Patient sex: M
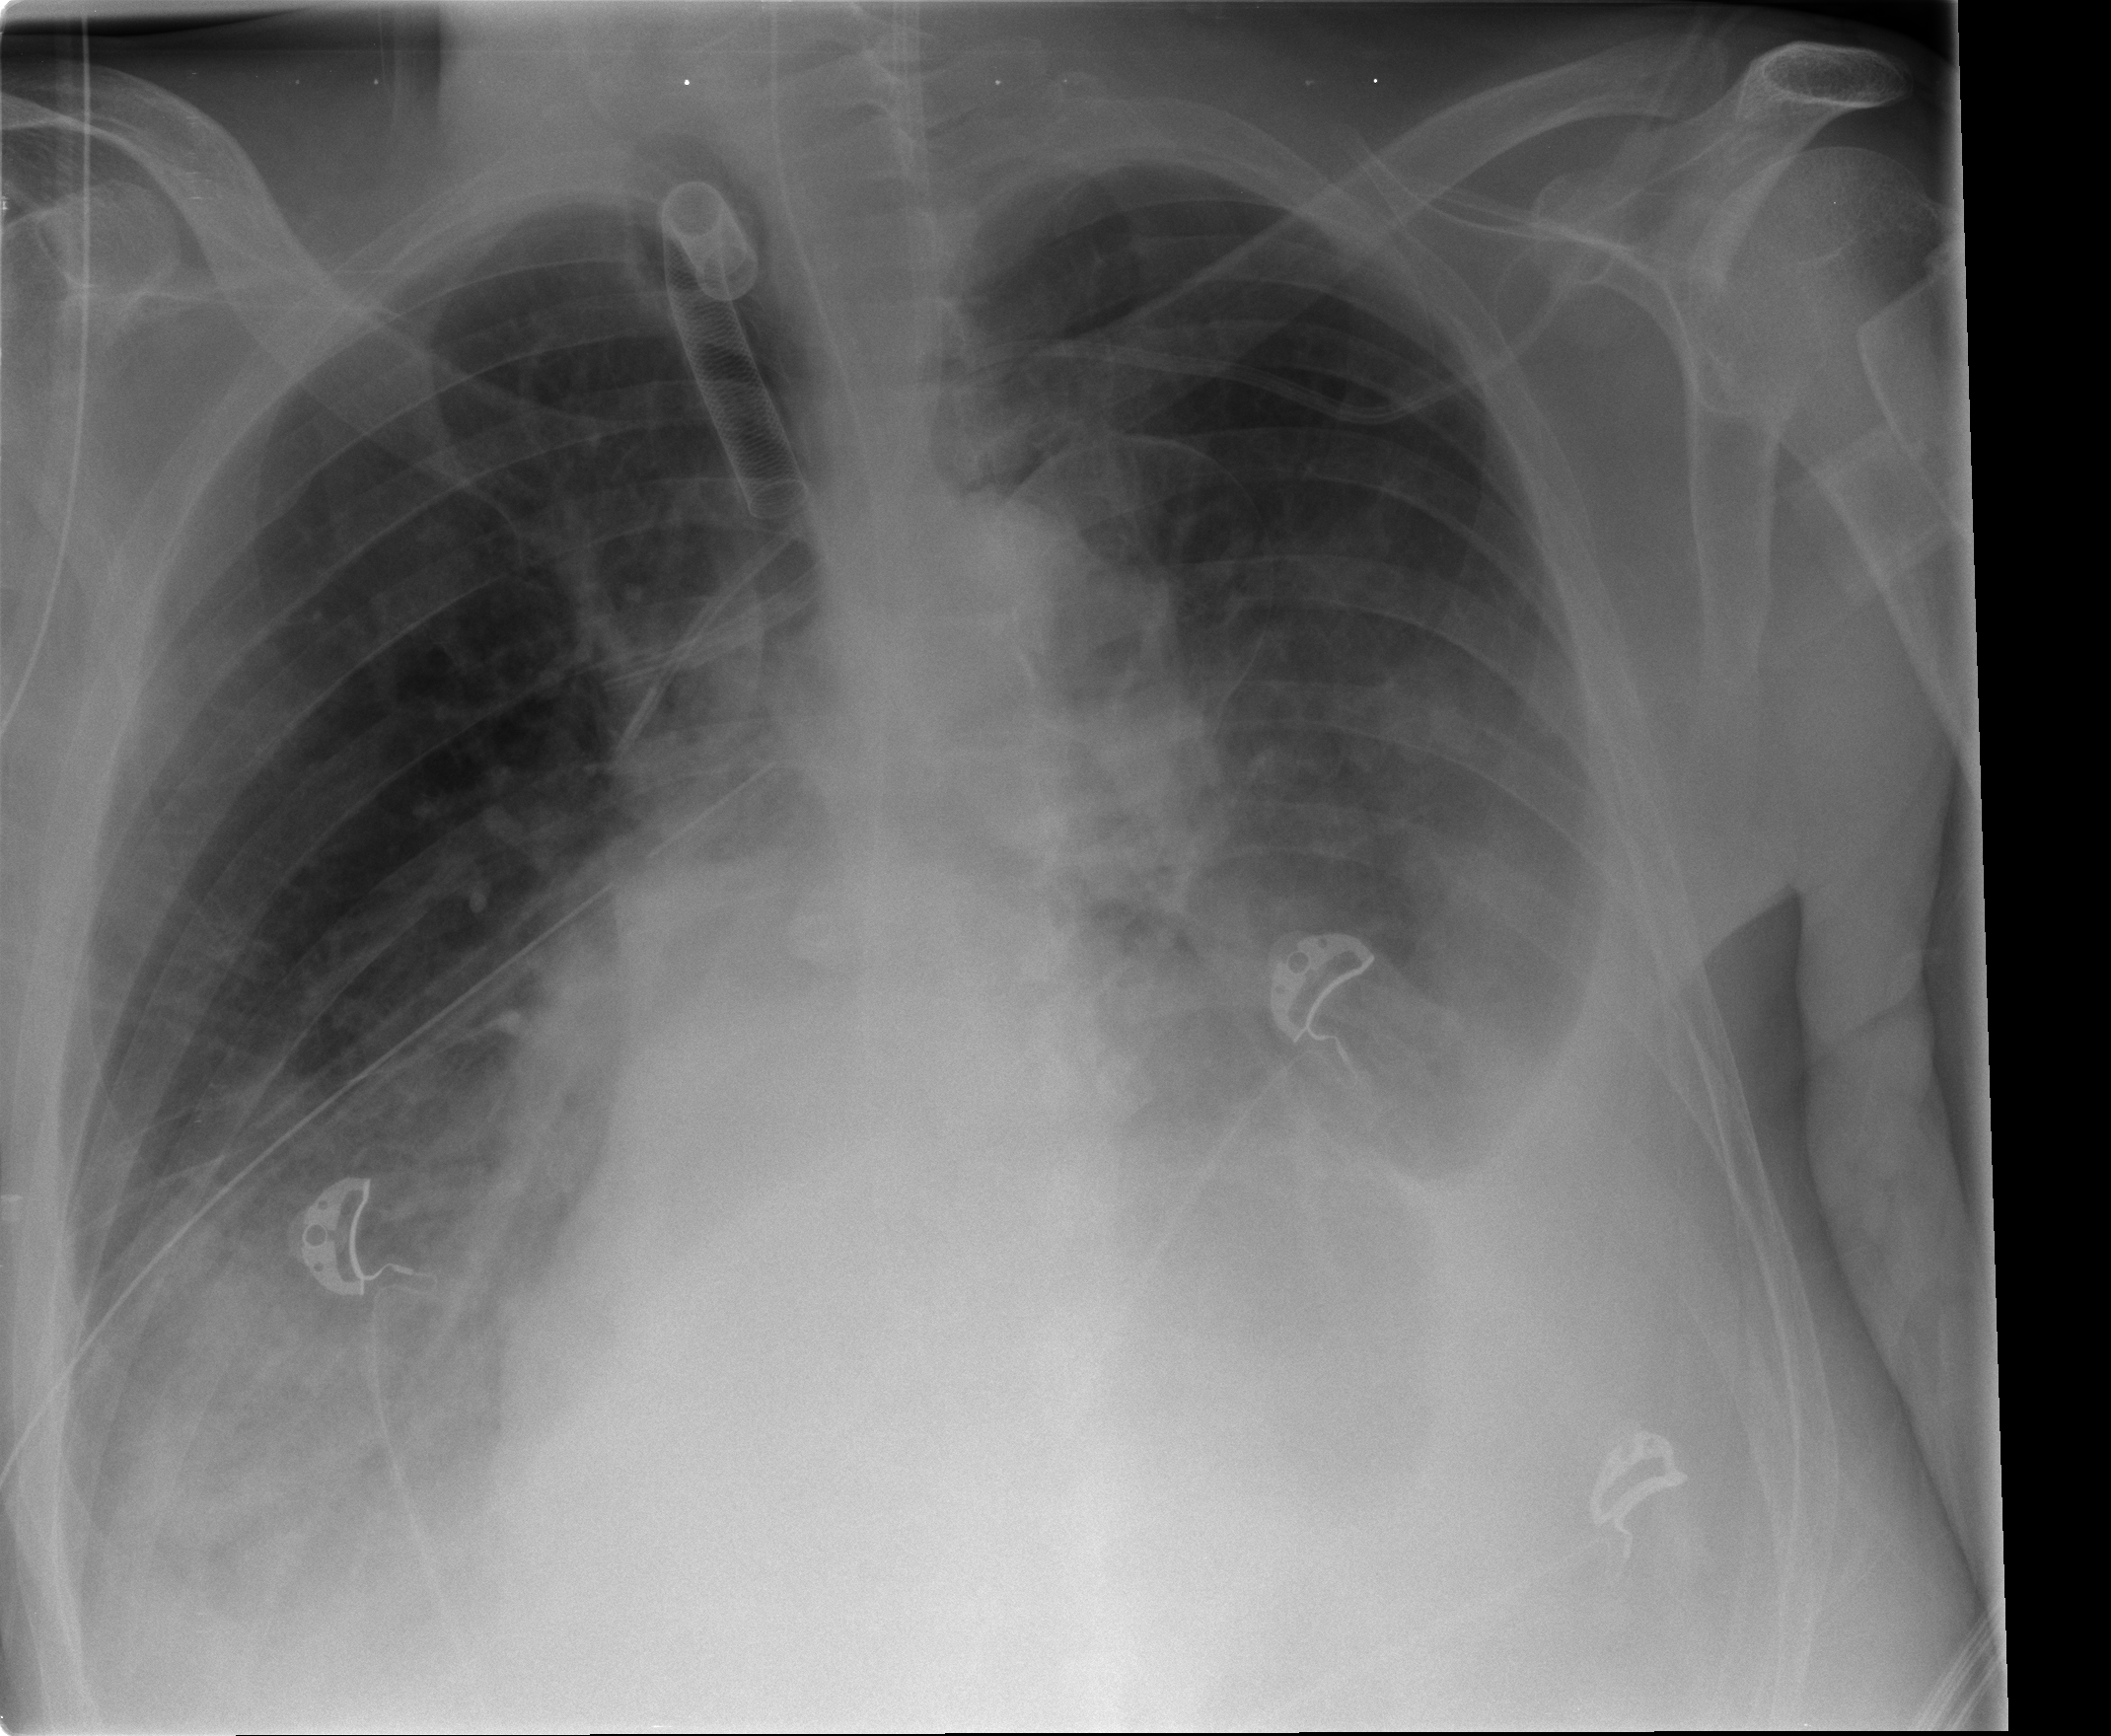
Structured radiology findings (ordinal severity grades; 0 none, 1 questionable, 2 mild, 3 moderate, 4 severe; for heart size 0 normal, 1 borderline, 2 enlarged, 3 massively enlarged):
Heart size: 0
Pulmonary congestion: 1
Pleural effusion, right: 2
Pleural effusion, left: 2
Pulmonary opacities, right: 0
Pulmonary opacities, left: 0
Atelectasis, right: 2
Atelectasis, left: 3